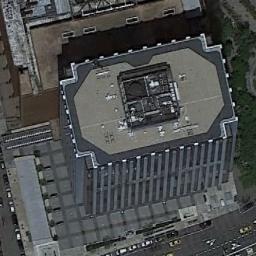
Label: commercial_area